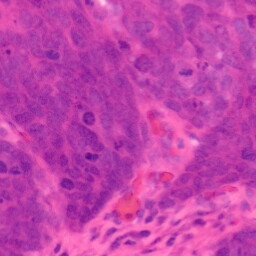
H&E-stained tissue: Colon